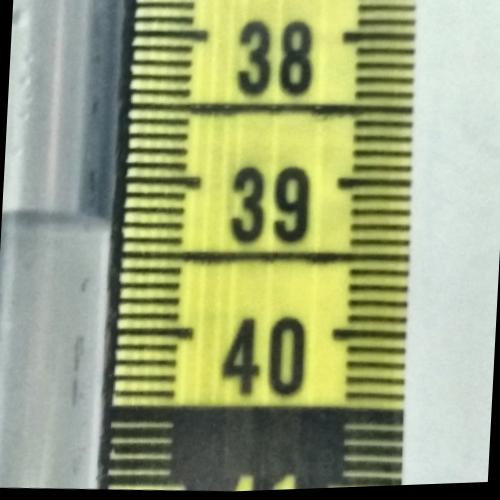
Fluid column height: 39.3 cm